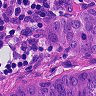
Metastatic tissue present: yes